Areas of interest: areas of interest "Sport and cultural"
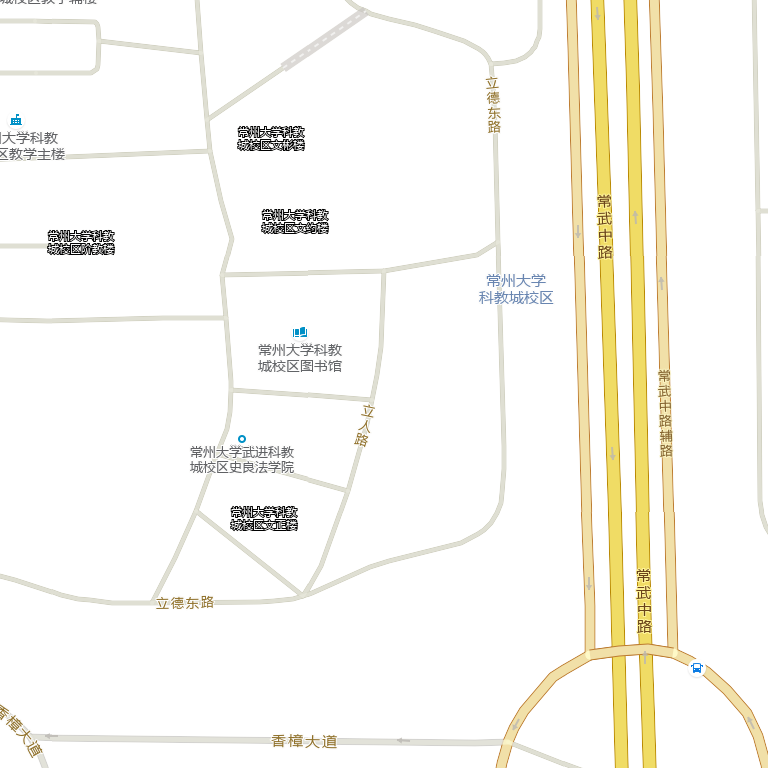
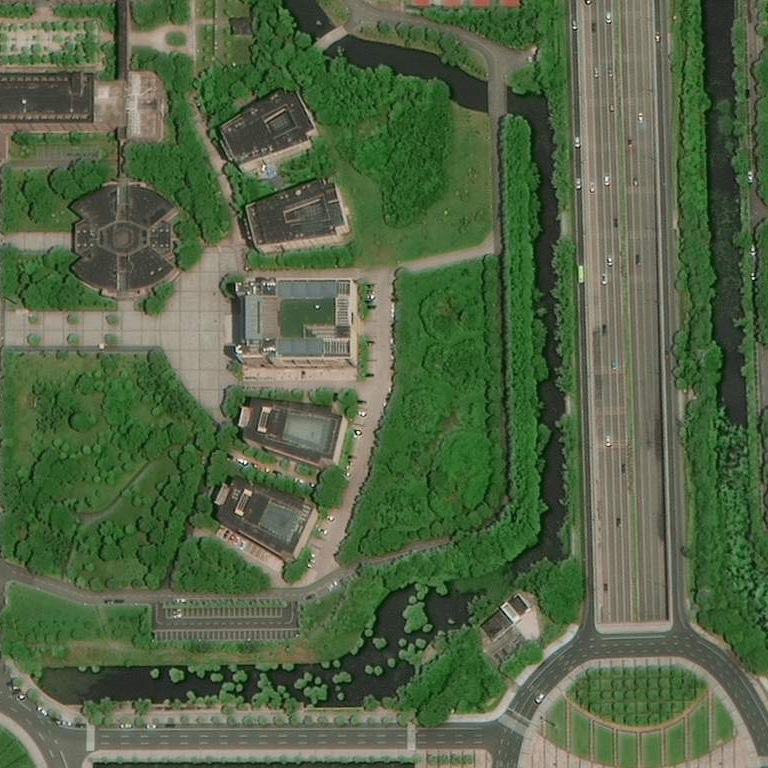